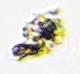
Label: Detritus